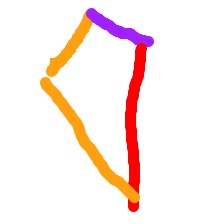
Shape: kite